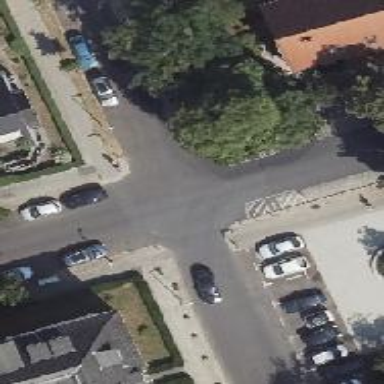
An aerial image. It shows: Residential road with asphalt surface. There are sidewalks on both sides. Parking is parallel on the right side of the road and it is on-street. The surface of the sidewalk on the right is made of sett.